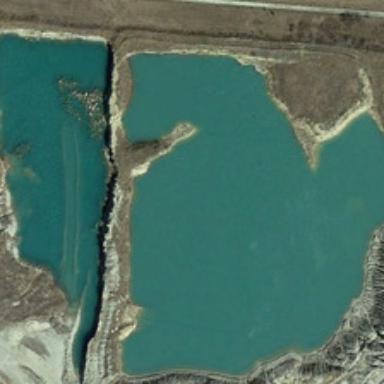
On the bare ground is two ponds with white banks near a white line .